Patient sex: M
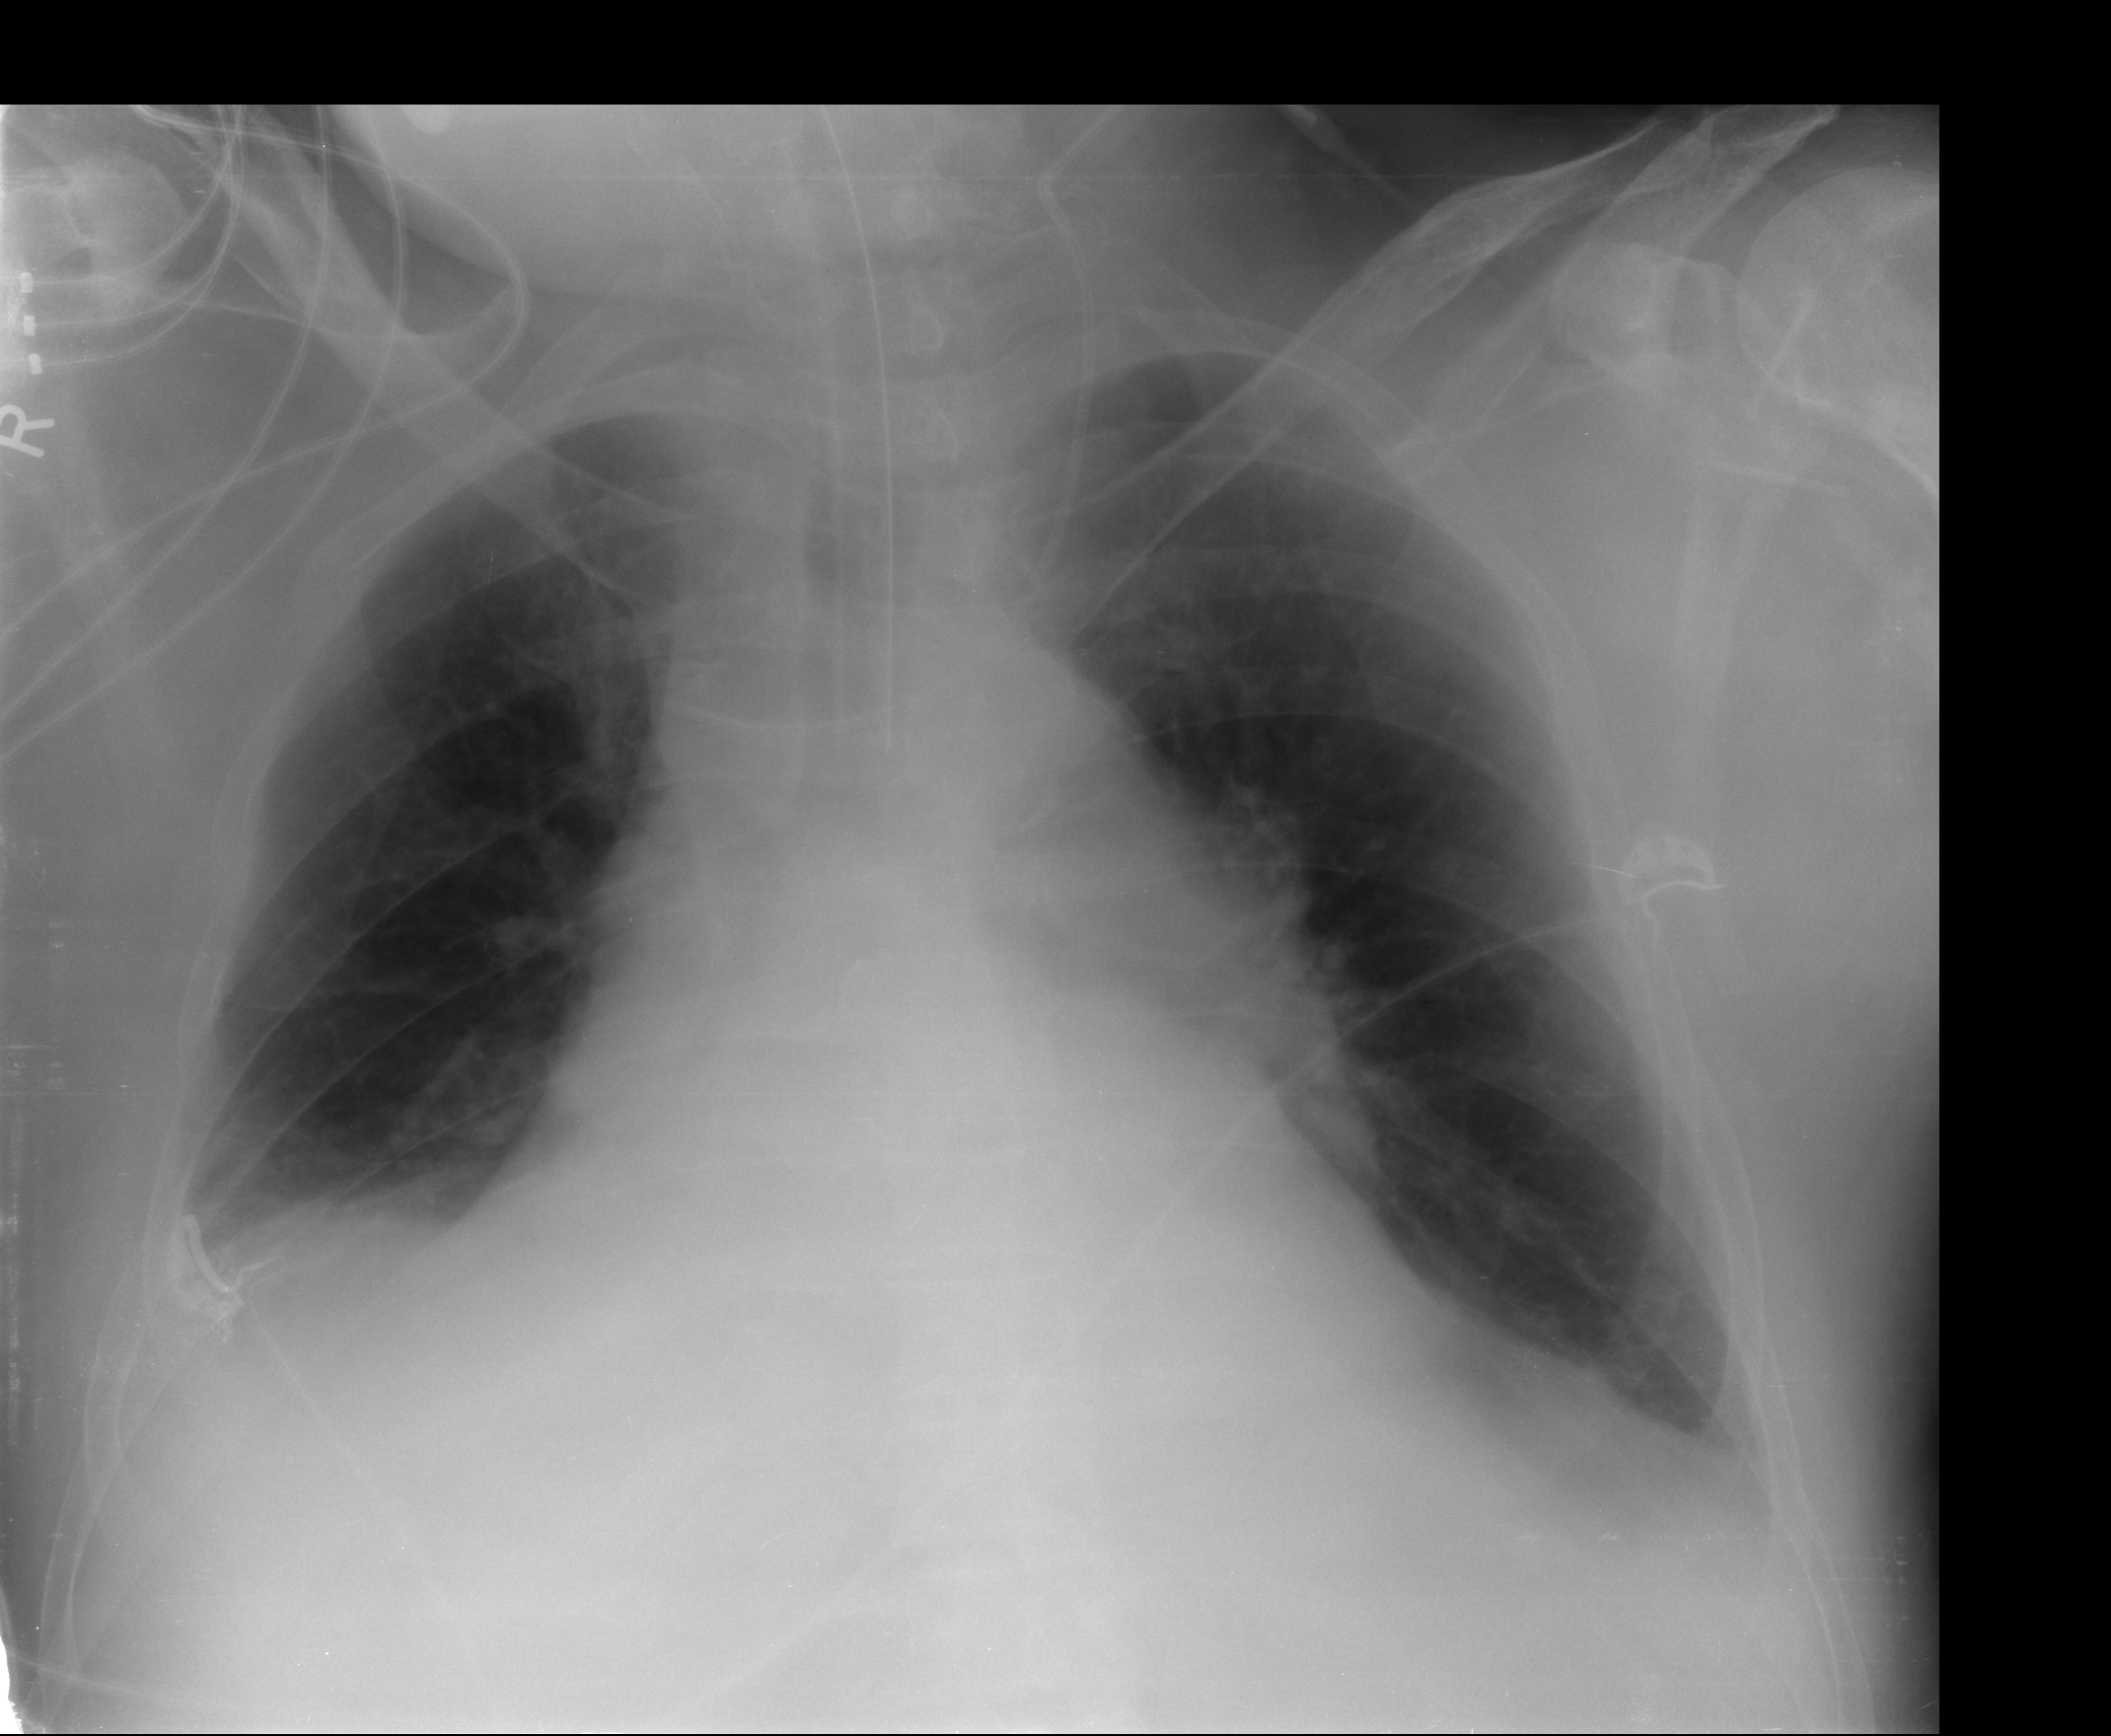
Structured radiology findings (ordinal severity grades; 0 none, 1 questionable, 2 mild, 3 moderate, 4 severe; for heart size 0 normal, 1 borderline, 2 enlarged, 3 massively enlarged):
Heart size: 2
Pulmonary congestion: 0
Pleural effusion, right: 1
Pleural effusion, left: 1
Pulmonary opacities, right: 0
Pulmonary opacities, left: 0
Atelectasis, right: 1
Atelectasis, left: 0